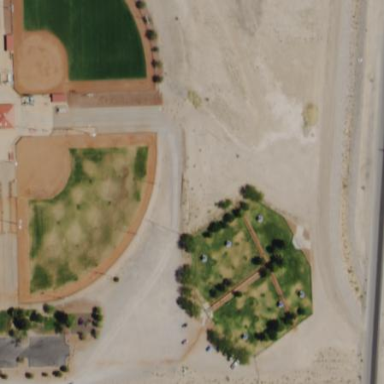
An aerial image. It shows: Dog park for leisure land.